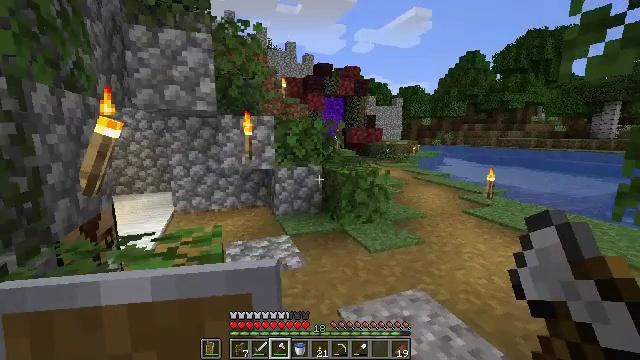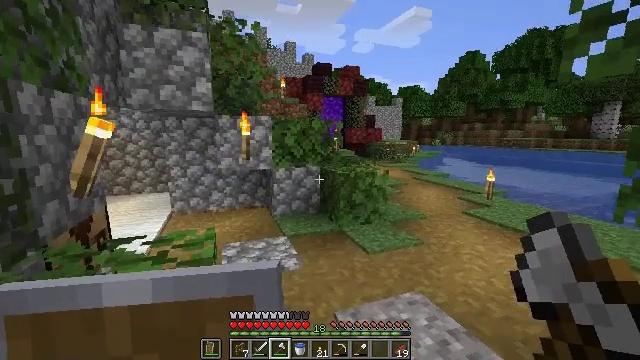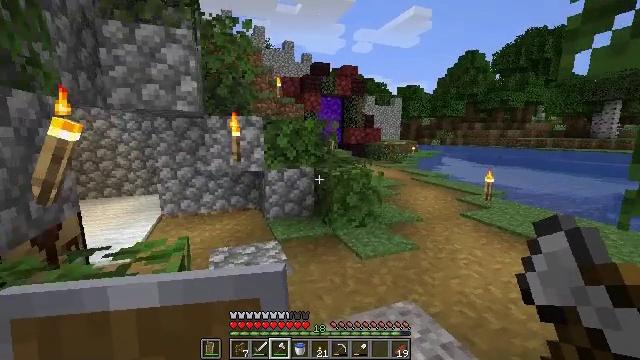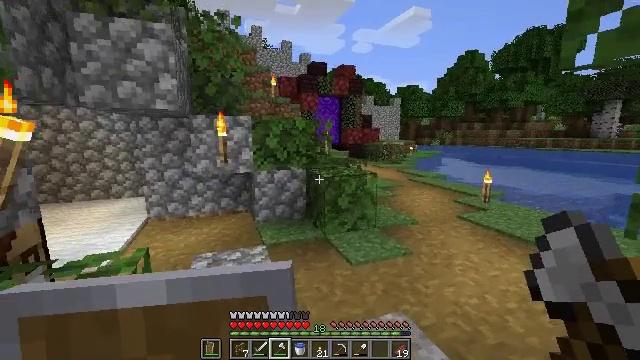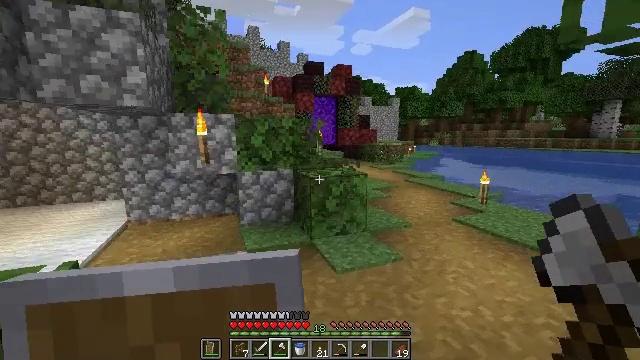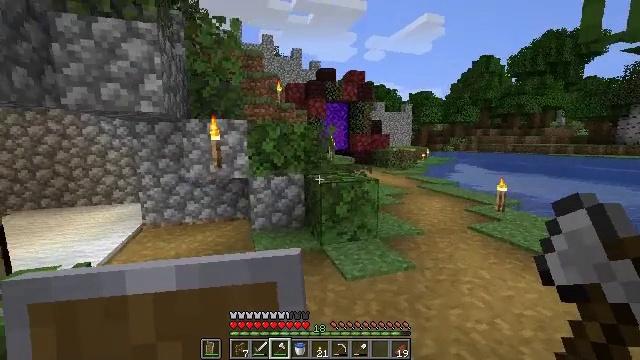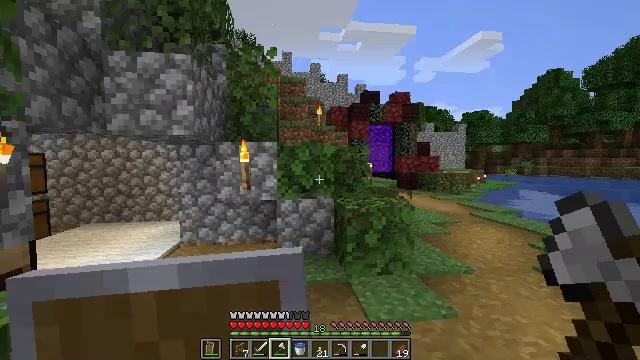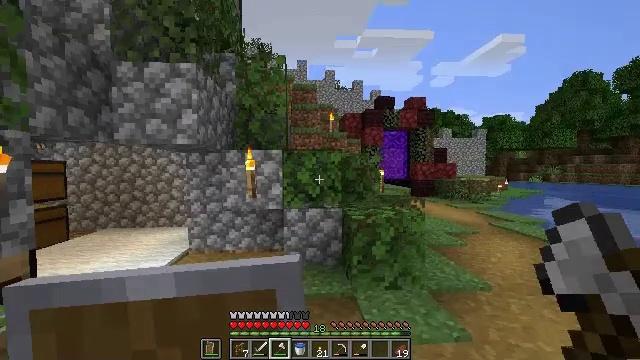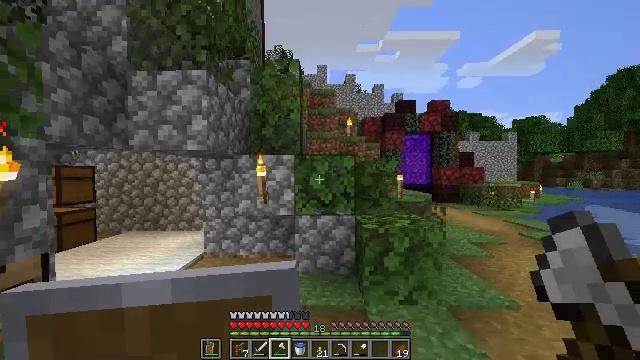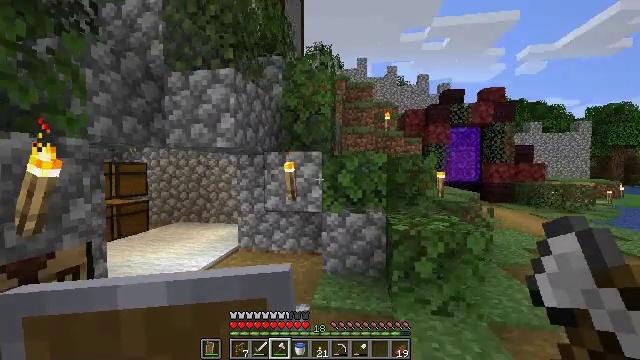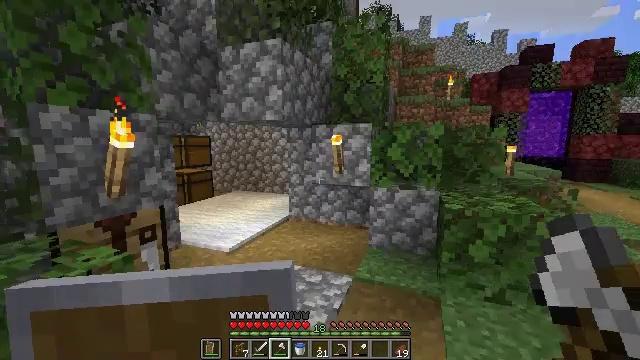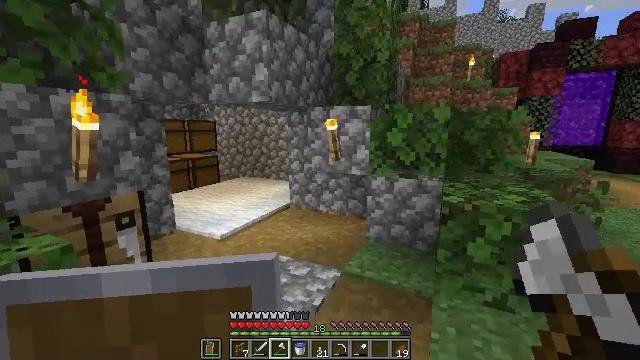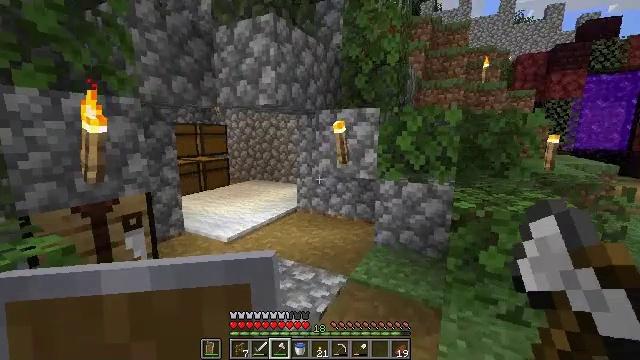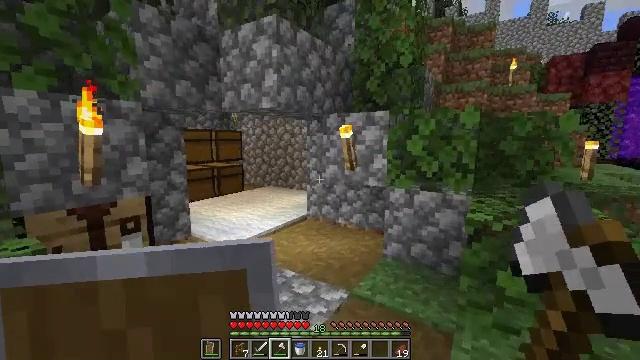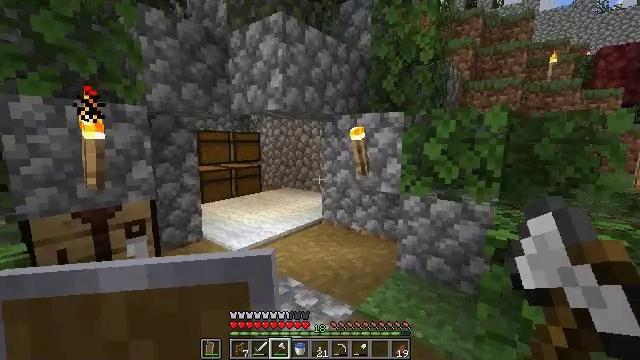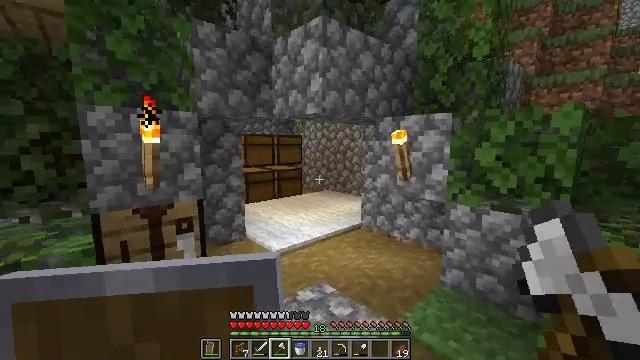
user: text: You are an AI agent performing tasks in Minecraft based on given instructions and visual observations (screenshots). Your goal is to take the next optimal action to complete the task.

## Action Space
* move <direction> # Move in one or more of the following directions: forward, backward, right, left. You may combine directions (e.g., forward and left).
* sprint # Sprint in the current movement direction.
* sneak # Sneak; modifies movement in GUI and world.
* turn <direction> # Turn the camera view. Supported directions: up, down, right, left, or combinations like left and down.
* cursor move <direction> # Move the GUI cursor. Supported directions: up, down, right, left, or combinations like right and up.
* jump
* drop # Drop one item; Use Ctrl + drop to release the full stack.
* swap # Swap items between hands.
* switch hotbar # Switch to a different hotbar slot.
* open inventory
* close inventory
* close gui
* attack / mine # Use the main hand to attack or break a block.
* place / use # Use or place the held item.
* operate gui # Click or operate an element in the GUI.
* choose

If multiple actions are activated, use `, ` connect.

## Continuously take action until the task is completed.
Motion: motion action
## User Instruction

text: Use the crafting table to make a hay block from wheat.
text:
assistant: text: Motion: move forward and move right
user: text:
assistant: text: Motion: move forward and move right
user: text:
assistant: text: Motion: move forward and move right
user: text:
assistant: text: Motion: move forward and move right
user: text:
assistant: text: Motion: move forward and move right, turn left and up
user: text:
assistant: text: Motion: move forward and move right, turn left and up
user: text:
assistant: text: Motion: move forward and move right, turn left and up
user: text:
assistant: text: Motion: move forward and move right, turn left and up
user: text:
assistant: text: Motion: move forward and move right, turn left
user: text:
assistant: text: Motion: move forward and move right, turn left and down
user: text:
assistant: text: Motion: move forward and move right, turn left and down
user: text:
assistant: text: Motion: move forward and move right, turn left
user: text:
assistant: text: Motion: move forward and move right, turn left and up
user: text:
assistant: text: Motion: move forward and move right, turn left
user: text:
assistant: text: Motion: move forward and move right, turn left
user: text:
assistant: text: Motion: move forward and move right, turn left
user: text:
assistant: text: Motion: move forward and move right, turn left and down
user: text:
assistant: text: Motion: move forward and move right, turn left and down
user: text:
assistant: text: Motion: move forward and move right, turn left and down
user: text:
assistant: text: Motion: move forward and move right, turn left
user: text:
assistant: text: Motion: move forward and move right, turn left
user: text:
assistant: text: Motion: move forward and move right, turn left
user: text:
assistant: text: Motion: move forward
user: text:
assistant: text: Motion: move forward
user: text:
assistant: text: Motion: move forward
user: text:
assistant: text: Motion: move forward, turn right and up
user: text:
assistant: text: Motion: move forward, turn right
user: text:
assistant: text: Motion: move forward and move right, turn right
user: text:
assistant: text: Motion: move forward and move right
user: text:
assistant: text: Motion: move forward and move right